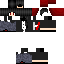
A male human skin with dark skin, wearing brown long hair dressed in a black hoodie and black pants, featuring a closed mouth.